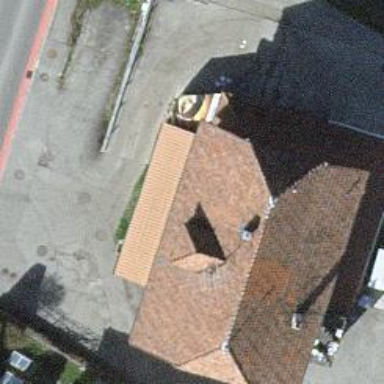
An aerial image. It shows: Convenience shop.